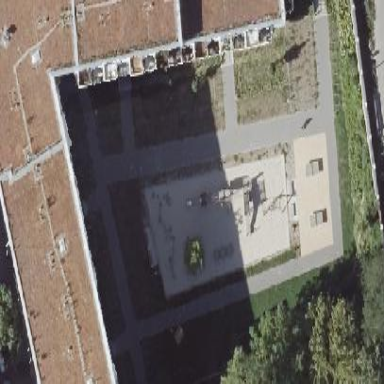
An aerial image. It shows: Playground area for leisure activities on the land.